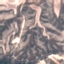
Land use / land cover class: HerbaceousVegetation